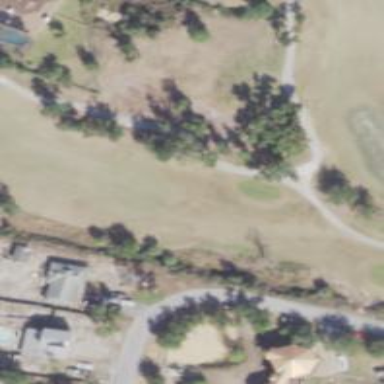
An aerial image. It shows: Service road designated as golf cart path.